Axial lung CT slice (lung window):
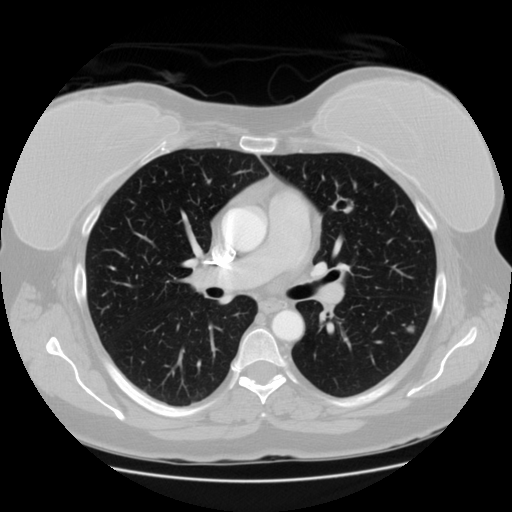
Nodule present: yes
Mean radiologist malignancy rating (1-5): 3.5